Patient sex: F
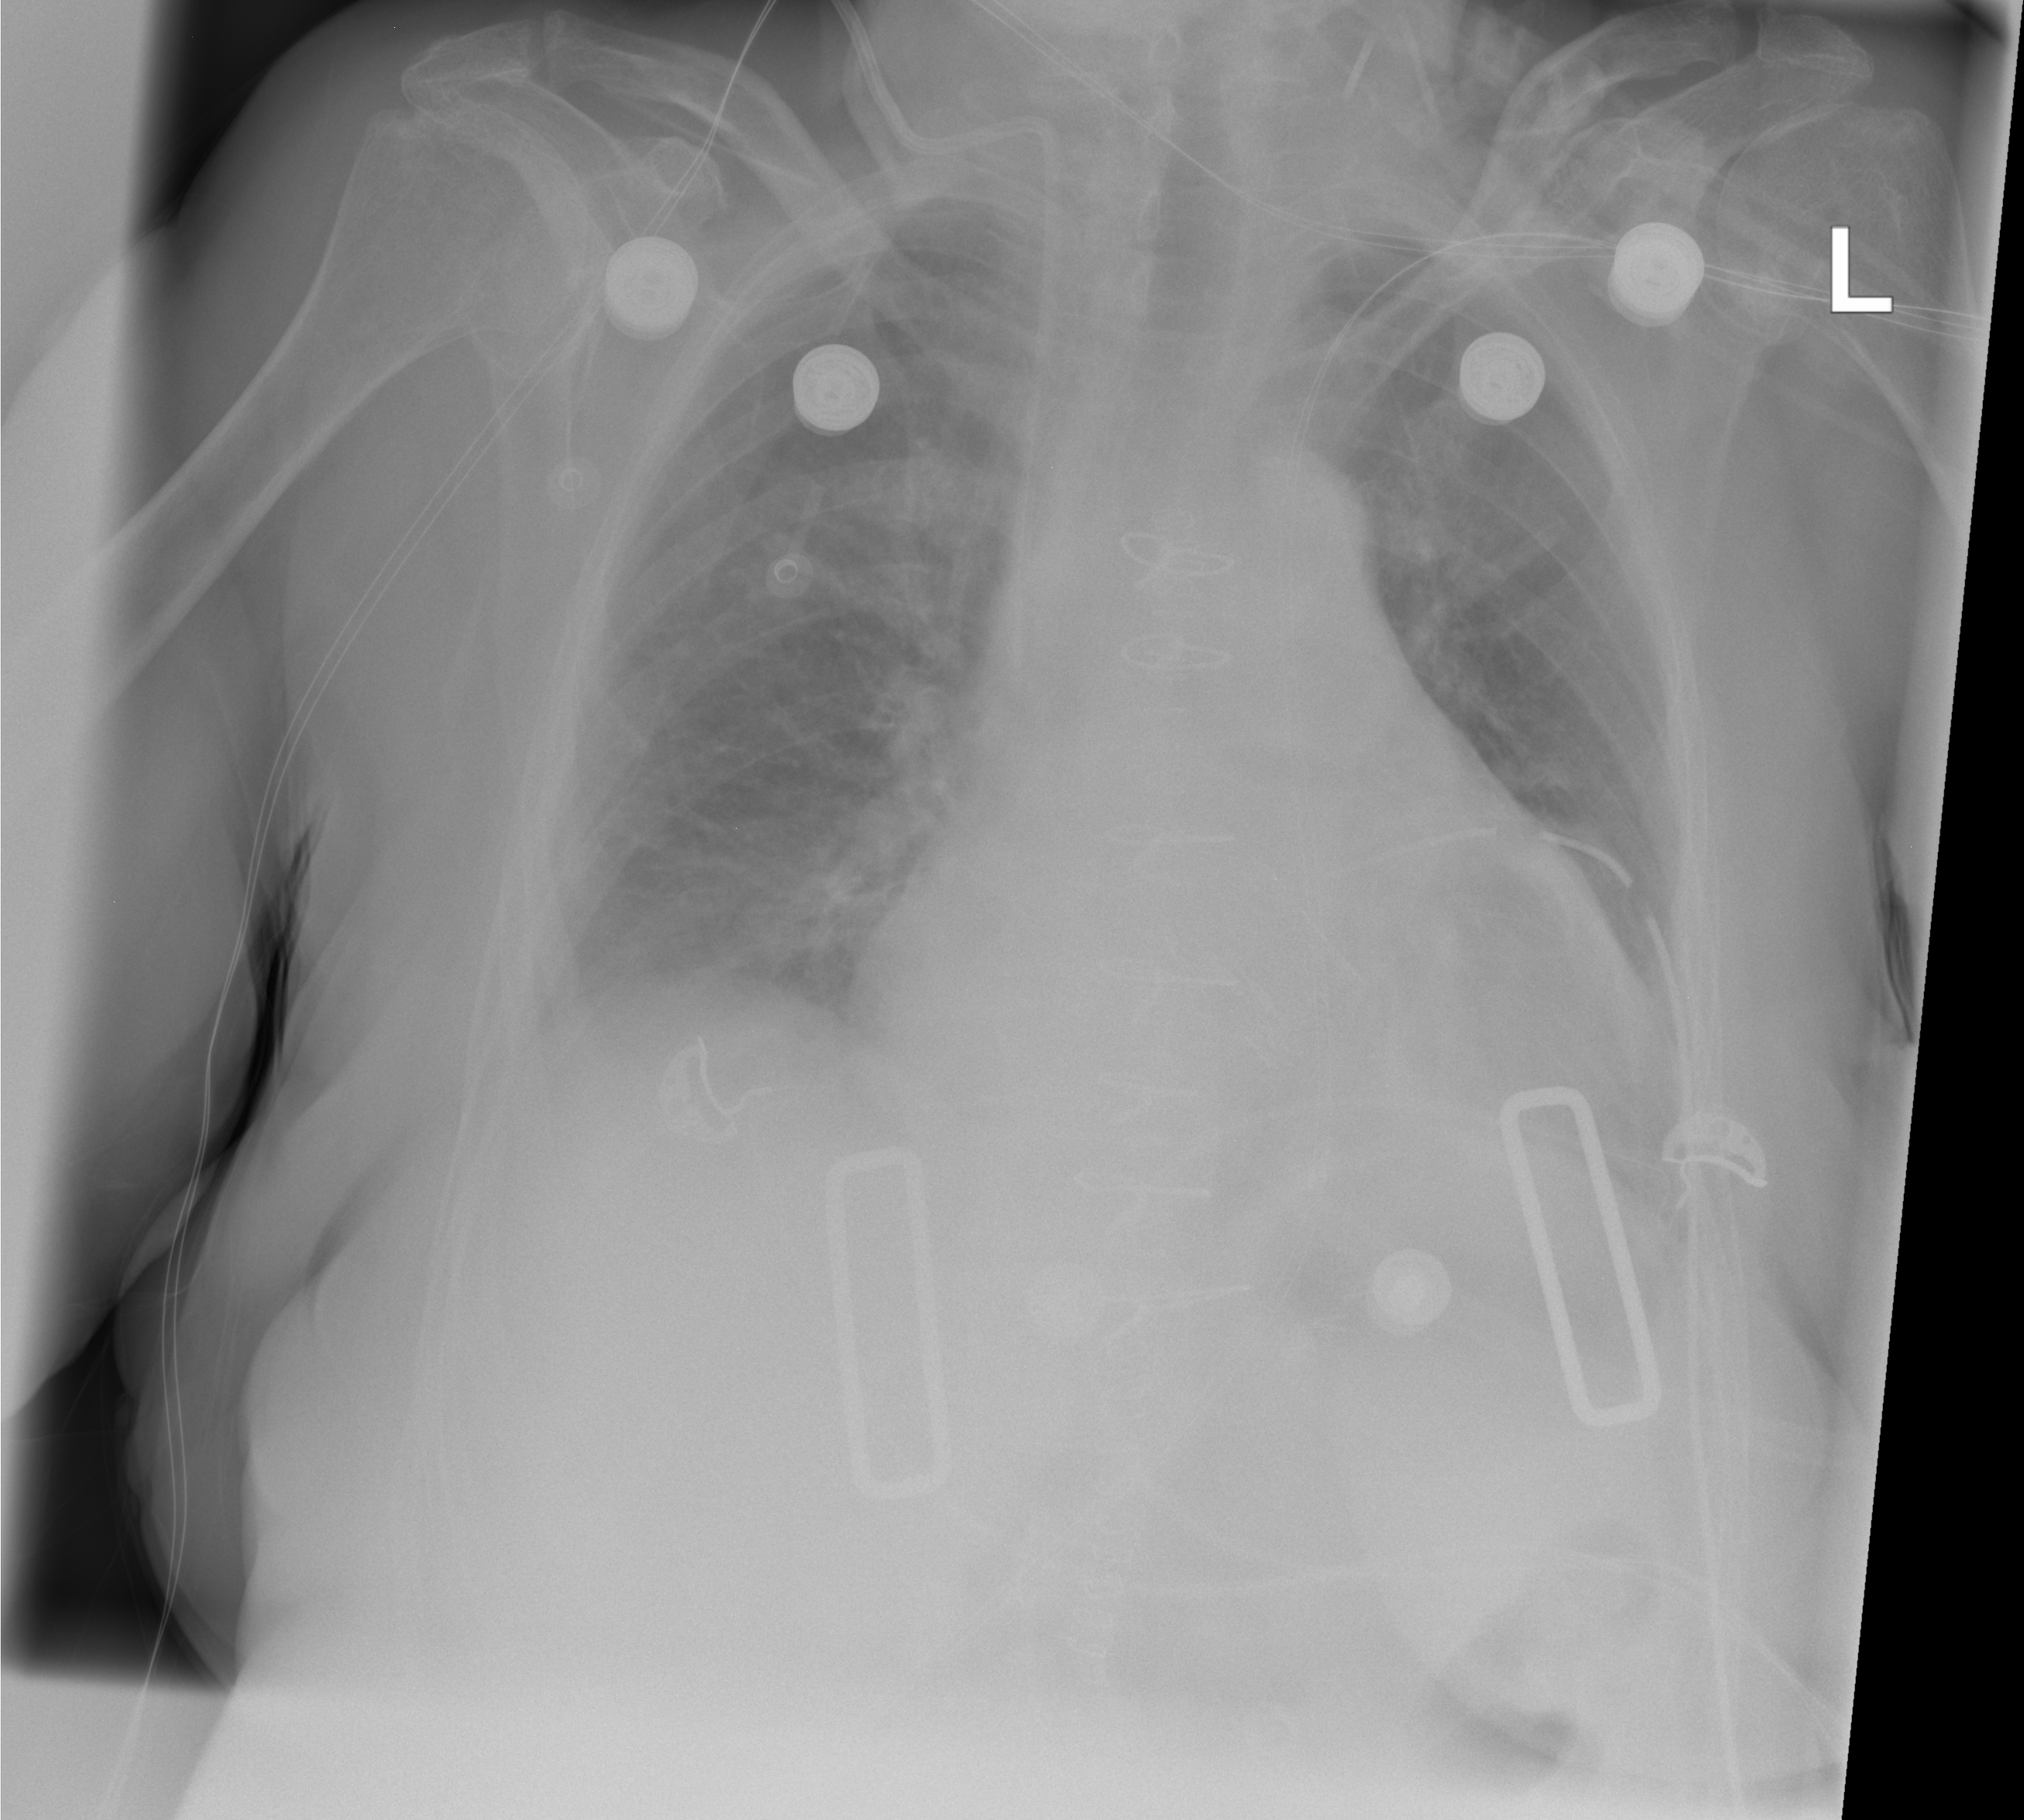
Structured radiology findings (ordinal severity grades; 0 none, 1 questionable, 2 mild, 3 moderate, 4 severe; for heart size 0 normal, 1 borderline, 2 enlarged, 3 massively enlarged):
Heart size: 2
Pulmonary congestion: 0
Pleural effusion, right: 0
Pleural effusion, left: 0
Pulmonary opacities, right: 0
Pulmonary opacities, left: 0
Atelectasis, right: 1
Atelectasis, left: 1